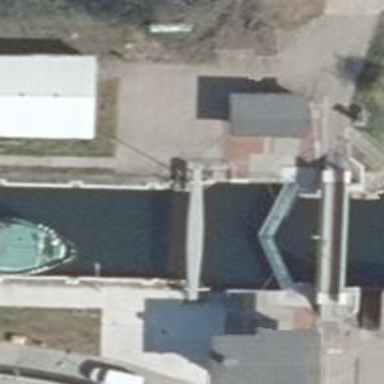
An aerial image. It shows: Lock gate along waterway.